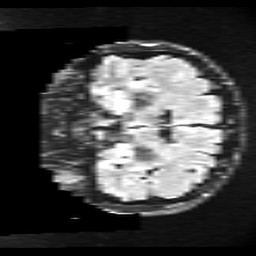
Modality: FLAIR
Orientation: coronal
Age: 47
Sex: male
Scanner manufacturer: ge
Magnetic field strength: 3 T
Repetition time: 11 s
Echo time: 0.1497 s